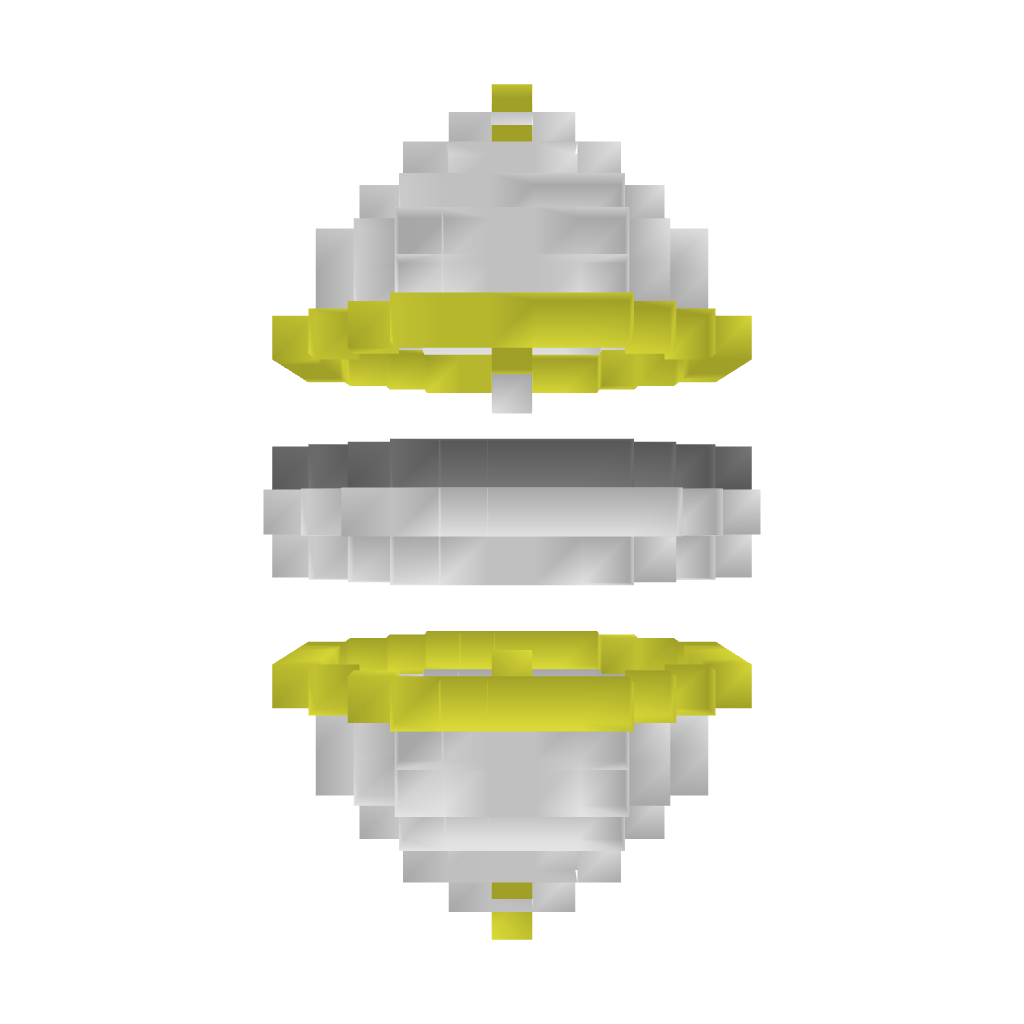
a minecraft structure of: Floating Module bad low quality